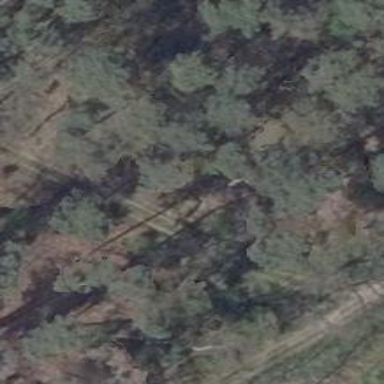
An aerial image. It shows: Dirt track road with grade 4 track type.